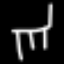
Label: chair